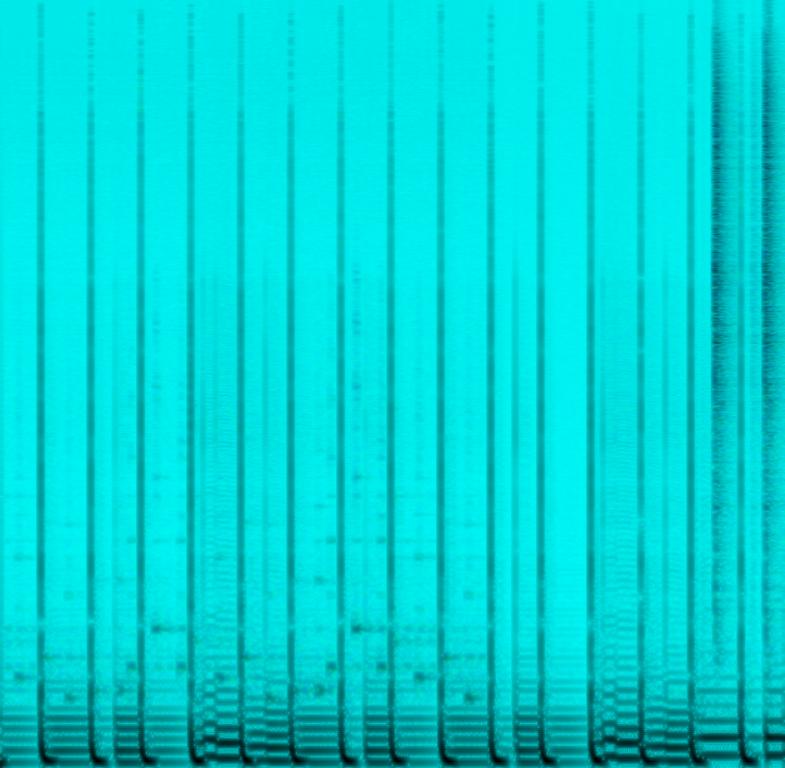
The Electro song features a punchy "4 on the floor" kick pattern, followed by shimmering hi hats and groovy synth bass. It sounds exciting and like something you would hear in clubs.